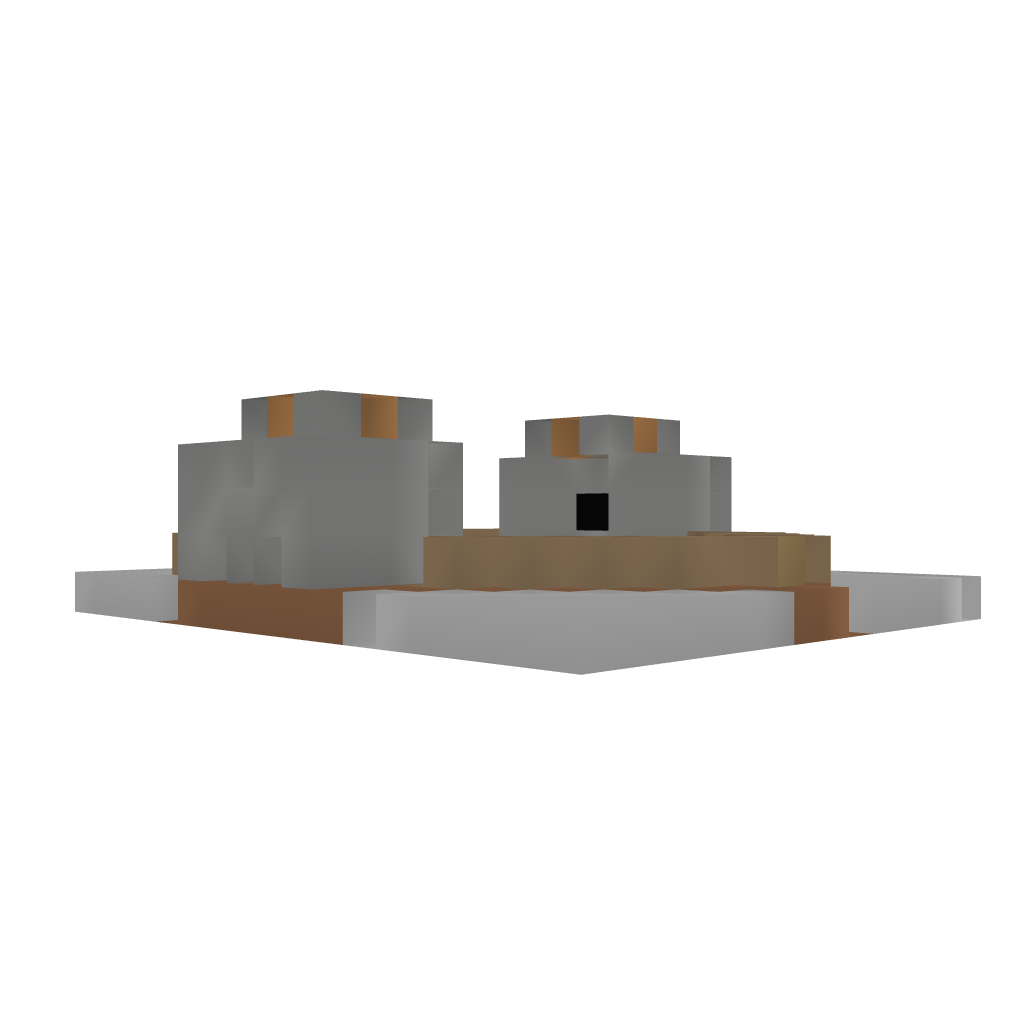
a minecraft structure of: Undead Horse Island!!!